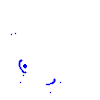
Particle: kaon